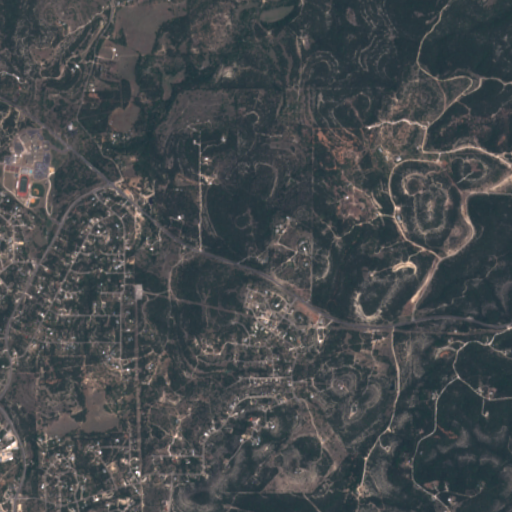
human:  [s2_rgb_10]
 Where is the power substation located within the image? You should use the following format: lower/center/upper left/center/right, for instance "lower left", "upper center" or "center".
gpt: The power substation is located in the center left of the image.
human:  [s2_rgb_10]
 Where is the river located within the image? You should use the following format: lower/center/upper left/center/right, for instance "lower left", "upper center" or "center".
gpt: The river is located in the upper of the image.
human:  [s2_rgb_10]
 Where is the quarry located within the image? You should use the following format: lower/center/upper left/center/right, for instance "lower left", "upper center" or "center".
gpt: There is no quarry in the image.